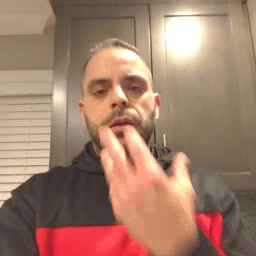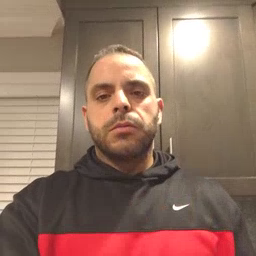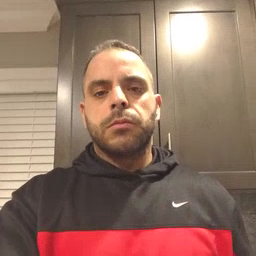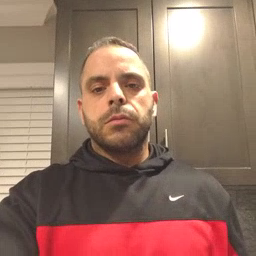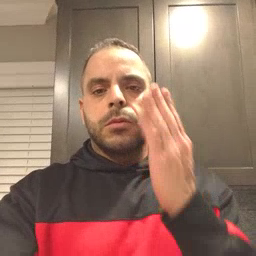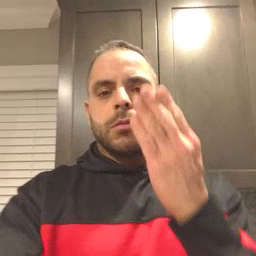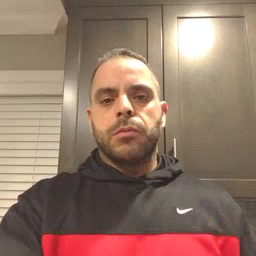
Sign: blue